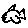
Label: fish